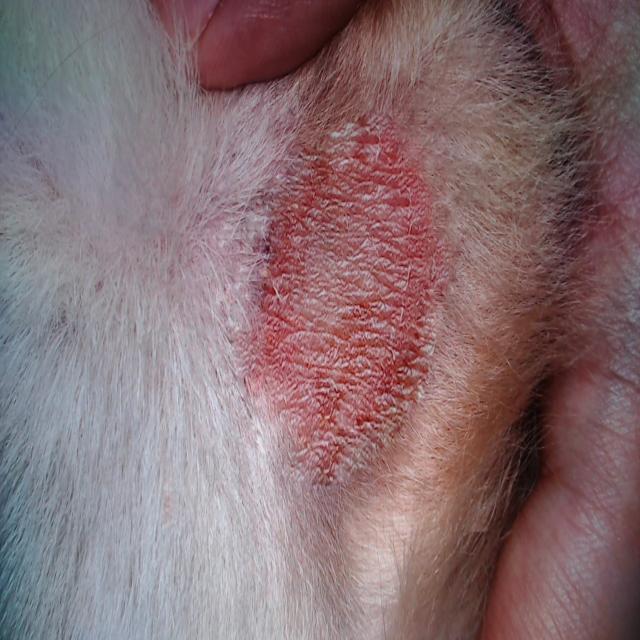
Canine ringworm (Dermatophytosis) — fungal infection caused by Microsporum or Trichophyton. Presents with circular alopecia, scaling, crusting, and broken hairs.